Question: I'm working on a project using Spring Boot and I'm trying to integrate Thymeleaf to get information from the database. It's the first time I use Thymeleaf.
Here my entity class:
'''
package com.org.model;
import java.io.Serializable;
import javax.persistence.*;
import com.fasterxml.jackson.annotation.JsonIgnore;
import com.fasterxml.jackson.annotation.JsonManagedReference;
import java.math.BigDecimal;
import java.util.List;
/**
* The persistent class for the countries database table.
*
*/
@Entity
@Table(name="countries")
//@NamedQuery(name="Country.findAll", query="SELECT c FROM Country c")
public class Country implements Serializable {
private static final long serialVersionUID = 1L;
@Id
@Column(name="COUNTRY_ID")
private String countryId;
@Column(name="COUNTRY_NAME")
private String countryName;
//bi-directional many-to-one association to Region
@ManyToOne
@JoinColumn(name="REGION_ID")
private Region region;
//bi-directional many-to-one association to Location
@JsonIgnore
@OneToMany(mappedBy="country")
private List<Location> locations;
public Country() {
}
public String getCountryId() {
return this.countryId;
}
public void setCountryId(String countryId) {
this.countryId = countryId;
}
public String getCountryName() {
return this.countryName;
}
public void setCountryName(String countryName) {
this.countryName = countryName;
}
public Region getRegion() {
return this.region;
}
public void setRegion(Region region) {
this.region = region;
}
public List<Location> getLocations() {
return this.locations;
}
public void setLocations(List<Location> locations) {
this.locations = locations;
}
public Location addLocation(Location location) {
getLocations().add(location);
location.setCountry(this);
return location;
}
public Location removeLocation(Location location) {
getLocations().remove(location);
location.setCountry(null);
return location;
}
}
'''
here is my controller:
'''
package com.org.controller;
import org.springframework.beans.factory.annotation.Autowired;
import org.springframework.stereotype.Controller;
import org.springframework.ui.Model;
import org.springframework.web.bind.annotation.GetMapping;
import org.springframework.web.bind.annotation.PathVariable;
import org.springframework.web.bind.annotation.RequestMapping;
import org.springframework.web.bind.annotation.RequestMethod;
import org.springframework.web.bind.annotation.ResponseBody;
import org.springframework.web.bind.annotation.RestController;
import com.org.model.Country;
import com.org.repository.CountryRepository;
@Controller // This means that this class is a Controller
@RequestMapping(path="/api", produces=MediaType.APPLICATION_JSON_VALUE) // This means that this class is a Controller
public class CountryController {
@Autowired // This means to get the bean called userRepository
// Which is auto-generated by Spring, we will use it to handle the data
private CountryRepository countryRepository;
@RequestMapping(value="/country", method= RequestMethod.GET)
public String list(Model model){
model.addAttribute("Country", countryRepository.findAll());
// This returns a JSON or XML with the users
return "countries";
}
// @RequestMapping(path="/country/{countryId}")
// public @ResponseBody Country getCountry(@PathVariable String countryId) {
// return countryRepository.findOne(countryId);
// }
}
'''
I create a HTML file to display the data in a table:
'''
<!DOCTYPE html>
<html xmlns:th="http://www.thymeleaf.org" xmlns:sec="http://www.thymeleaf.org/extras/spring-security">
<head lang="en">
</head>
<body>
<div class="container">
<!--/*/ <th:block th:include="fragments/header :: header"></th:block> /*/-->
<div th:if="${not #lists.isEmpty(countries)}">
<table class="table table-striped">
<tr>
<th>Country Id</th>
<th>Country Name</th>
<th>Region Id</th>
<th>Location</th>
</tr>
<tr th:ForEach="Country : ${countries}">
<td th:text="${Country.countryId}">id country</td>
<td th:text="${Country.countryName}">Country Name</td>
<td th:text="${Country.region}">Region Id</td>
<td th:text="${Country.locations}">Location</td>
</tr>
</table>
</div>
</div>
</body>
</html>
'''
I added the Thymleaf dependency to the 'pom.xml'
'''
<?xml version="1.0" encoding="UTF-8"?>
<project xmlns="http://maven.apache.org/POM/4.0.0" xmlns:xsi="http://www.w3.org/2001/XMLSchema-instance"
xsi:schemaLocation="http://maven.apache.org/POM/4.0.0 http://maven.apache.org/xsd/maven-4.0.0.xsd">
<modelVersion>4.0.0</modelVersion>
<groupId>xxxx.org</groupId>
<artifactId>project</artifactId>
<version>0.0.1-SNAPSHOT</version>
<packaging>jar</packaging>
<name>webService</name>
<description>first project for university</description>
<parent>
<groupId>org.springframework.boot</groupId>
<artifactId>spring-boot-starter-parent</artifactId>
<version>1.5.7.RELEASE</version>
<relativePath/> <!-- lookup parent from repository -->
</parent>
<properties>
<project.build.sourceEncoding>UTF-8</project.build.sourceEncoding>
<project.reporting.outputEncoding>UTF-8</project.reporting.outputEncoding>
<java.version>1.8</java.version>
</properties>
<dependencies>
<dependency>
<groupId>org.springframework.boot</groupId>
<artifactId>spring-boot-starter-data-jpa</artifactId>
</dependency>
<dependency>
<groupId>org.springframework.boot</groupId>
<artifactId>spring-boot-starter-data-rest</artifactId>
</dependency>
<dependency>
<groupId>io.springfox</groupId>
<artifactId>springfox-swagger2</artifactId>
<version>2.6.1</version>
<scope>compile</scope>
</dependency>
<dependency>
<groupId>io.springfox</groupId>
<artifactId>springfox-swagger-ui</artifactId>
<version>2.6.1</version>
<scope>compile</scope>
</dependency>
<dependency>
<groupId>mysql</groupId>
<artifactId>mysql-connector-java</artifactId>
<scope>runtime</scope>
</dependency>
<dependency>
<groupId>org.springframework.boot</groupId>
<artifactId>spring-boot-starter-test</artifactId>
<scope>test</scope>
</dependency>
<dependency>
<groupId>org.modelmapper</groupId>
<artifactId>modelmapper</artifactId>
<version>1.1.0</version>
</dependency>
<dependency>
<groupId>org.thymeleaf</groupId>
<artifactId>thymeleaf-spring4</artifactId>
</dependency>
</dependencies>
<build>
<plugins>
<plugin>
<groupId>org.springframework.boot</groupId>
<artifactId>spring-boot-maven-plugin</artifactId>
</plugin>
</plugins>
</build>
</project>
'''
I got no error but white screen no error in the console:

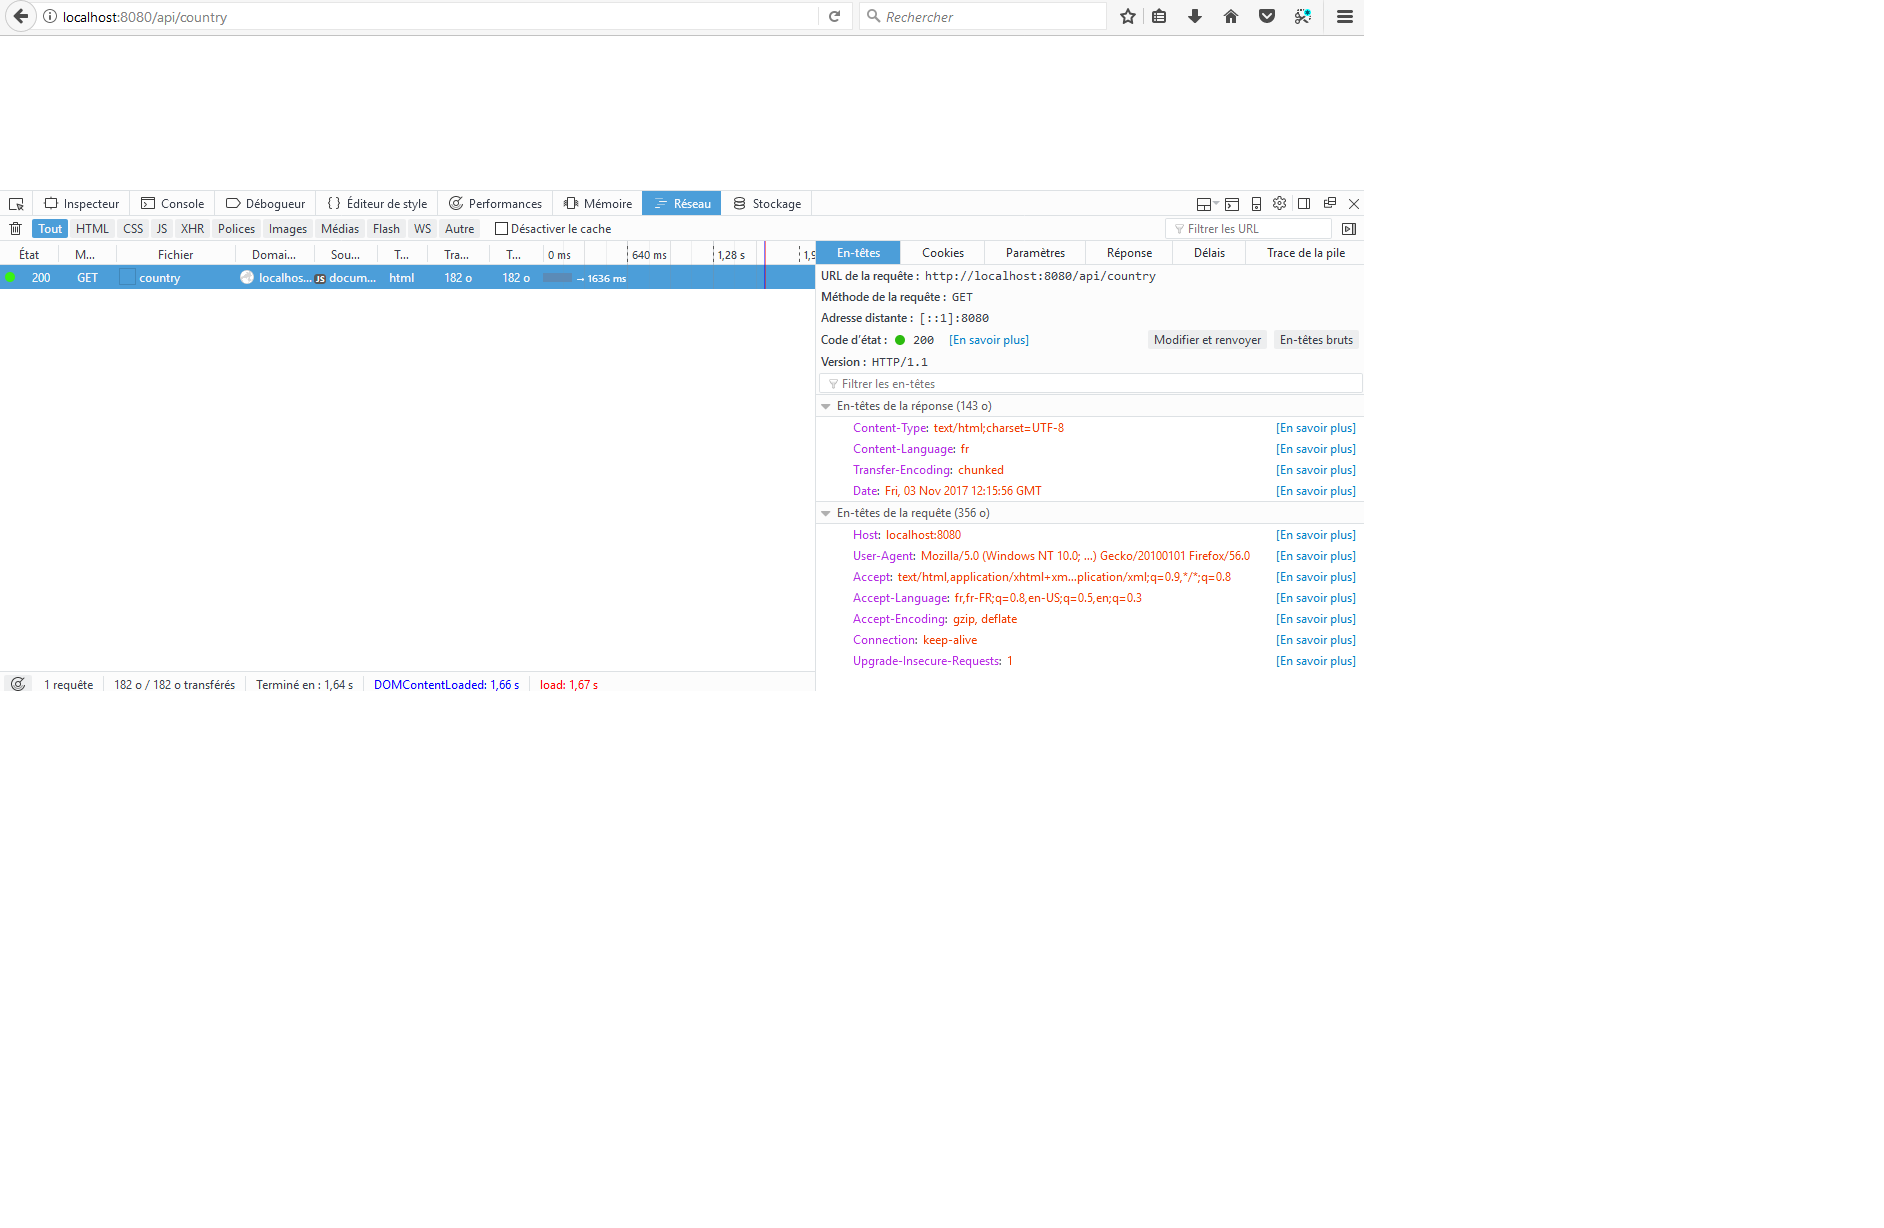
Answer: It seams that thymeleaf don't accept ForEach, i change it to each and he accept it.